Aerial crown-view tile of a tropical tree (Barro Colorado Island, Panama), acquired 20241216:
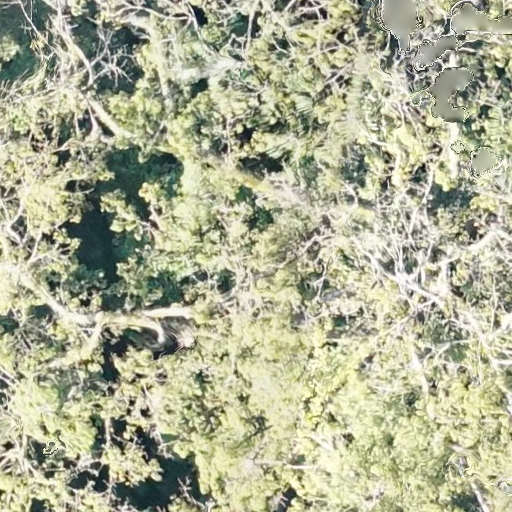
Species: Ceiba pentandra
GBIF accepted scientific name: Ceiba pentandra
Crown area: 1009.463 m²